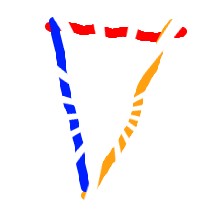
Shape: triangle